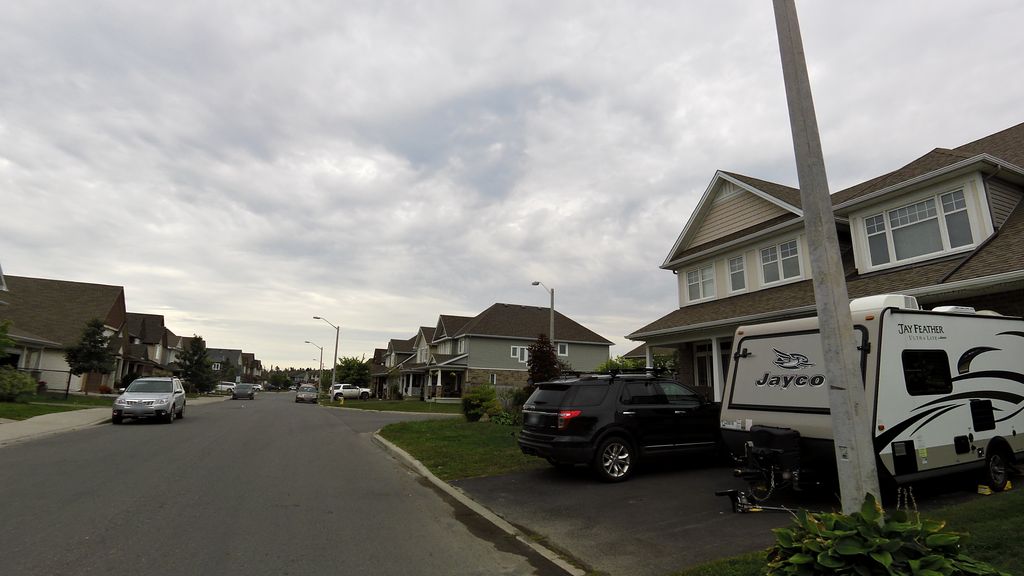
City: ottawa-gatineau